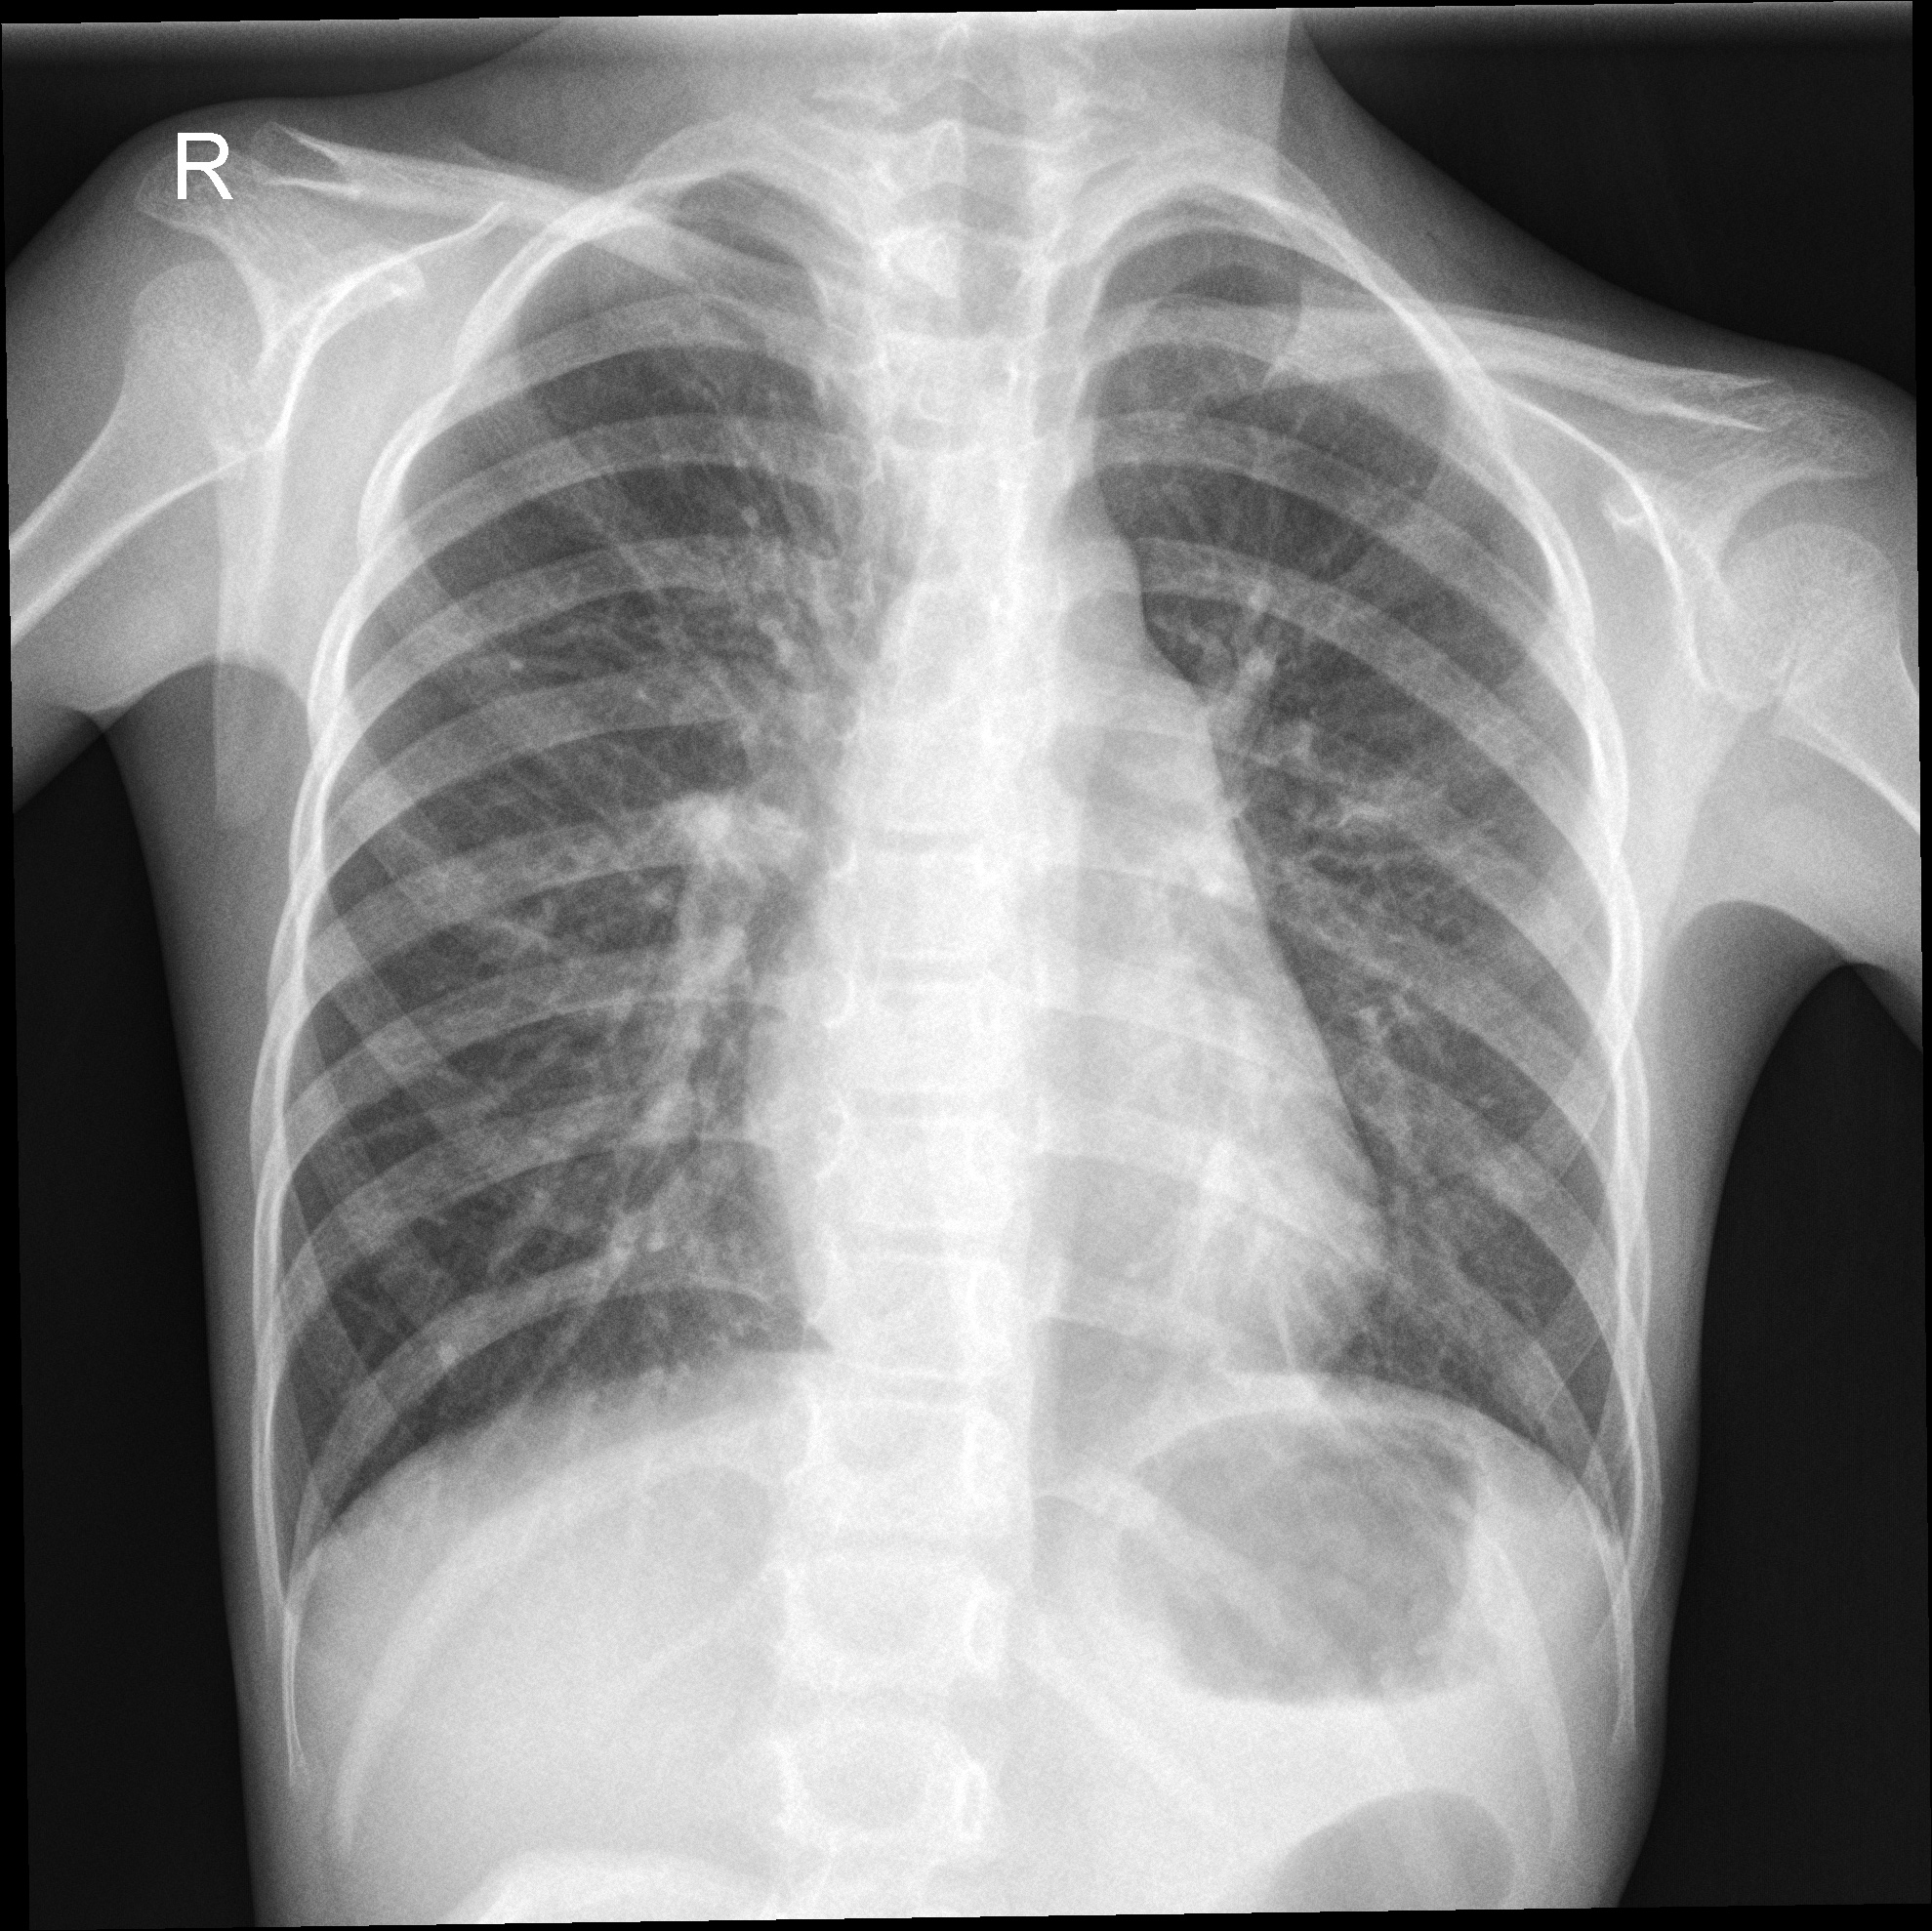
Diagnosis: NORMAL